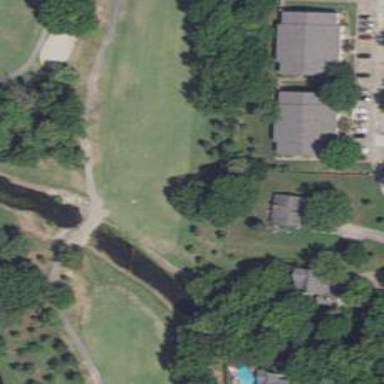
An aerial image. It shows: Golf hole.